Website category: university
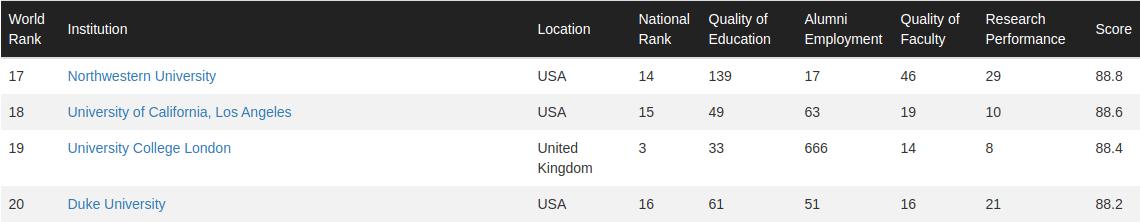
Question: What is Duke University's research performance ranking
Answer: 21

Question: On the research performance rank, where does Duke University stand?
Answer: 21

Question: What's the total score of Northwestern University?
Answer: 88.8

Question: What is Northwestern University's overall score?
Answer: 88.8

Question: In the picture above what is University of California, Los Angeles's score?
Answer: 88.6

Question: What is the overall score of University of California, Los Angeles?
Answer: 88.6

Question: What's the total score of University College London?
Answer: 88.4

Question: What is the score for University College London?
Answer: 88.4

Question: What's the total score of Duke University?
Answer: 88.2

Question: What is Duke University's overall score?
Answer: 88.2

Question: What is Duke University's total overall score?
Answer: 88.2

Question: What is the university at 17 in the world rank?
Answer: Northwestern University

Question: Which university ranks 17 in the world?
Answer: Northwestern University

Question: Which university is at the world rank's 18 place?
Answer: University of California, Los Angeles

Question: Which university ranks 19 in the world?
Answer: University College London

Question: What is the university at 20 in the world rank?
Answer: Duke University

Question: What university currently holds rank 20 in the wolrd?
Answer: Duke University

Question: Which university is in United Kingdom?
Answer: University College London

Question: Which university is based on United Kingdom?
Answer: University College London

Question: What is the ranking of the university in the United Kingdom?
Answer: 19

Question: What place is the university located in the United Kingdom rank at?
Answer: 19

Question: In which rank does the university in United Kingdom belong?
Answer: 19

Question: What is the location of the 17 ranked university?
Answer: USA

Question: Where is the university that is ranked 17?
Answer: USA

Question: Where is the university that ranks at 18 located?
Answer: USA

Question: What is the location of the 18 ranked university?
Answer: USA

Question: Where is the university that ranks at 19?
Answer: United Kingdom

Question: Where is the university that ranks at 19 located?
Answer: United Kingdom

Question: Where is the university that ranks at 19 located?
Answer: United Kingdom

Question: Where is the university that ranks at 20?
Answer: USA

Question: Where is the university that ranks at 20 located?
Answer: USA

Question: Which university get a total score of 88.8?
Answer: Northwestern University

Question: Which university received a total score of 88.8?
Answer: Northwestern University

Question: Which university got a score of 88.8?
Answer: Northwestern University

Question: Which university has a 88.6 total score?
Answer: University of California, Los Angeles

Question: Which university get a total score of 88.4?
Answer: University College London

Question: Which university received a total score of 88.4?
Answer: University College London

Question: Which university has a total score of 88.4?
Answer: University College London